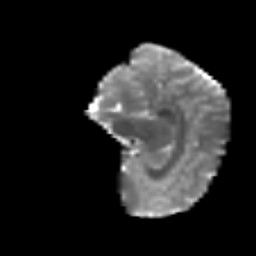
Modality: T2w
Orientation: sagittal
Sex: female
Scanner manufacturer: siemens
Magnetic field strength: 3 T
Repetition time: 5 s
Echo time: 0.071 s